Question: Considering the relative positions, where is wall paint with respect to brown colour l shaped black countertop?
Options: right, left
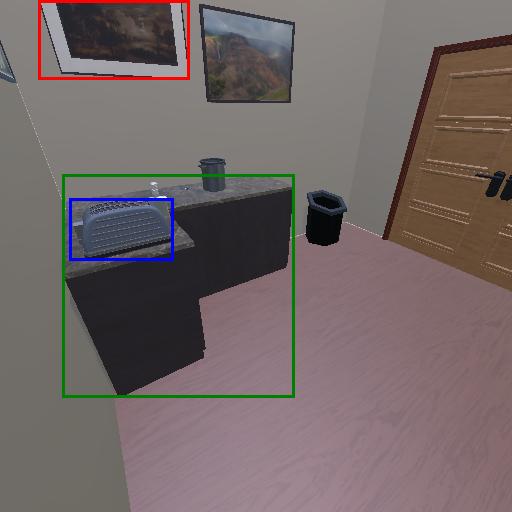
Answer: right